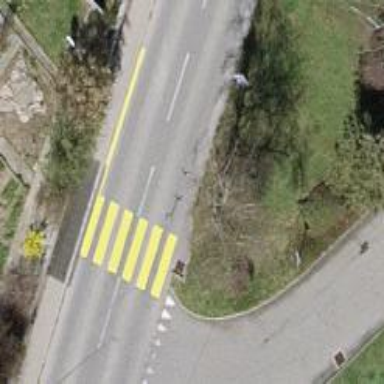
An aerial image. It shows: Zebra crossing on the road.